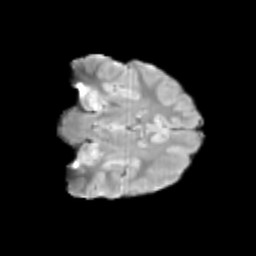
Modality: T2w
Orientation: coronal
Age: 9
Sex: male
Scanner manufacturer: siemens
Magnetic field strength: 3 T
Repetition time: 3.8 s
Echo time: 0.07 s